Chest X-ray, PA view. Patient: 62 years old, sex F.
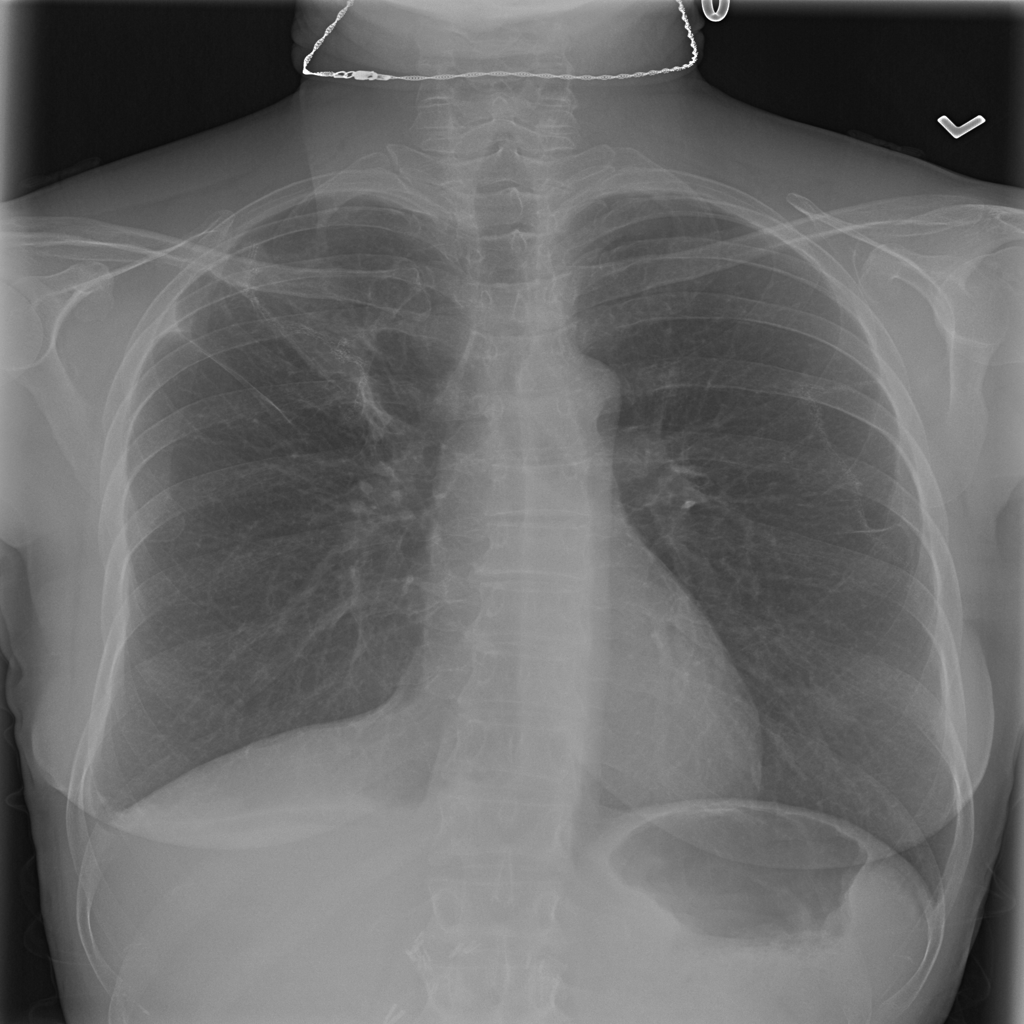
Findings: Pneumothorax